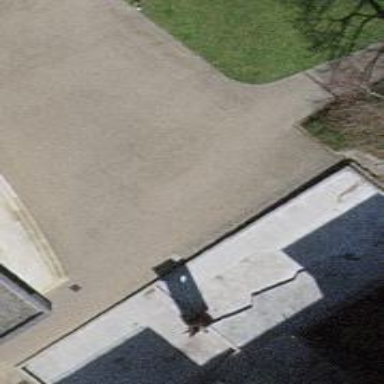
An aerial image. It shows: Footway made of paving stones.